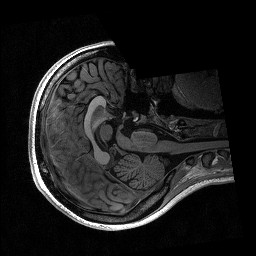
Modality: T1w
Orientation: axial